Field crop: maize
Growth stage: 2
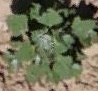
Species: chenopodium